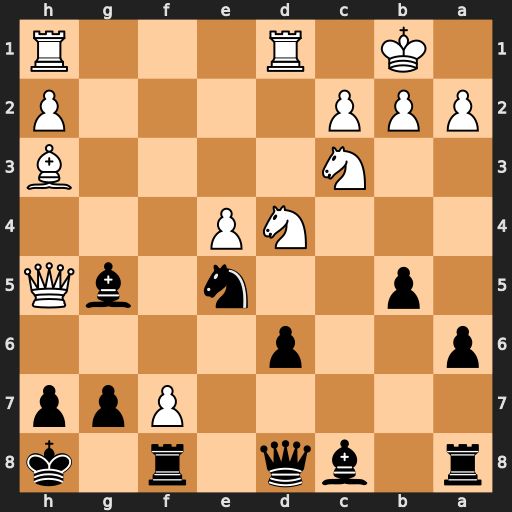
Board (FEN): r1bq1r1k/5Ppp/p2p4/1p2n1bQ/3NP3/2N4B/PPP4P/1K1R3R
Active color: b
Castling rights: -
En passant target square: -
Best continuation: g6 Qe2 Bxh3